Question: I have an app in the App Store, recently updated. I added an In-App Purchase in it. App ID created in iOS Provisioning Portal says that In-App Purchases is not available:

However, it works just fine... So my question is what is App ID and where I need it?
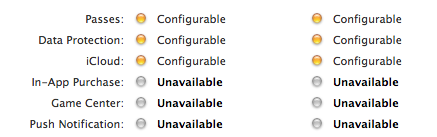
Answer: for these services you have to create a unique 'AppID'. the 'AppID' which contains the asterisk '*' 'AppID'.
example for the 'AppID':
# ABCDEFGHIJK.com.applicationid.veryunique
---
the following IDs the relevant services because IDs :
or
or
---
see the live picture here, and spot the asterisk '*' in the first 'AppID' and you are seeing the most of the services are unavailable.
the second one any asterisk and all of the services are available for it.

I hope this simple explanation is good enough to solve your problem.